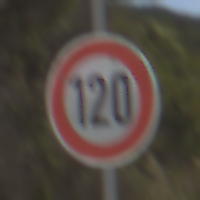
Verkehrszeichen: Geschwindigkeit120
Umgebung: Outdoor, RoadRail
Tageszeit: MorningAfternoon
Wetter: PartlyCloudy
Licht: Natural
Jahreszeit: NotSpecified
Kontrast: HighContrast